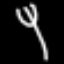
Label: fork